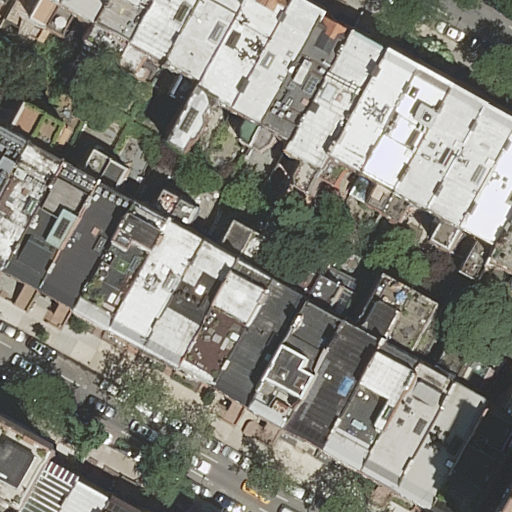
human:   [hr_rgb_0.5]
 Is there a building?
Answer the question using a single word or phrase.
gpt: yes

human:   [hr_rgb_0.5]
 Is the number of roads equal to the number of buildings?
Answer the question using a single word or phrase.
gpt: no

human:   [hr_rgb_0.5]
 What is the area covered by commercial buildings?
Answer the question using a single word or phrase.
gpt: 0m2

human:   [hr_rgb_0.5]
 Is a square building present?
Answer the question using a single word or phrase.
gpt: no

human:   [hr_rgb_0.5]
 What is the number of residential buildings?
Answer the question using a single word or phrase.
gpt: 35

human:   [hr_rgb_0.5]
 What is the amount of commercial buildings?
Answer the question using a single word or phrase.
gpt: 0

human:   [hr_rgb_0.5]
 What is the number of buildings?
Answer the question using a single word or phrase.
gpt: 35

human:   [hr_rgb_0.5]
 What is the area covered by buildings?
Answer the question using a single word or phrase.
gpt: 5768m2

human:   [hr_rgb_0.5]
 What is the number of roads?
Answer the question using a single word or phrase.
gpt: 2

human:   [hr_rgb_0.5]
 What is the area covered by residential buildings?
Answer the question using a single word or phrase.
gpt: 5768m2

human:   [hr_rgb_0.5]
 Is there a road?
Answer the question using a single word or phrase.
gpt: yes

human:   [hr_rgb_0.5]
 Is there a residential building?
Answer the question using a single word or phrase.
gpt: yes

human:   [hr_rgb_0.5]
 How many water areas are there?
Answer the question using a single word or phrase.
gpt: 0

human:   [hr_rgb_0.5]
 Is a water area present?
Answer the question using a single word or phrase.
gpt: no

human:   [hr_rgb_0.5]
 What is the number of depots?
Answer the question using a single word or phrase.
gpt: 0

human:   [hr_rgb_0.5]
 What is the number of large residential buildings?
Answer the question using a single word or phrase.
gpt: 0

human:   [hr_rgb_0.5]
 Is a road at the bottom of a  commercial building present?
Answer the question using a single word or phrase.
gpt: no

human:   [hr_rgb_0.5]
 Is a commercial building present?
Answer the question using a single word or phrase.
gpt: no

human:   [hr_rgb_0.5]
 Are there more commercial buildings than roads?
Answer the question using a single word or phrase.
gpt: no

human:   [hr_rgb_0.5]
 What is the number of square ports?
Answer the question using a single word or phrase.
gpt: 0

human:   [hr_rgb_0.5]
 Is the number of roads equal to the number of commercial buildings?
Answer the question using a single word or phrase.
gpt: no

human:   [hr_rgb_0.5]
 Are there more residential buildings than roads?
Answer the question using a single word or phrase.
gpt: yes

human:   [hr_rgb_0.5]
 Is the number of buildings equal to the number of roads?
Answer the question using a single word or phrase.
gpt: no

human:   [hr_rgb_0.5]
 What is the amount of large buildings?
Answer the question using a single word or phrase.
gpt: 0

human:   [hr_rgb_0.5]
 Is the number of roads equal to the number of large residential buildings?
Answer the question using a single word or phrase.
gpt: no

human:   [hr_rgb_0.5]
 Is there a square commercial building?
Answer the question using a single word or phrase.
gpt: no

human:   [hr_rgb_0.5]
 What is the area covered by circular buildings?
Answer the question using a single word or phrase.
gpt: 0m2

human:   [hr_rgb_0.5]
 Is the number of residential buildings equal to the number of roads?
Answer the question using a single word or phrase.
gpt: no

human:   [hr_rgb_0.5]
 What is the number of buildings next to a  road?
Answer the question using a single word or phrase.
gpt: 35

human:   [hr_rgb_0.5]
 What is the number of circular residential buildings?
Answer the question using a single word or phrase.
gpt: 0

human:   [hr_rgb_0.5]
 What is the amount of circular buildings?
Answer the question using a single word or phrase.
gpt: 0

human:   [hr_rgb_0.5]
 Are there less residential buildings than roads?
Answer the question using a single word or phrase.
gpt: no

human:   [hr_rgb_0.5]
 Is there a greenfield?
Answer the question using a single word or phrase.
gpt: no

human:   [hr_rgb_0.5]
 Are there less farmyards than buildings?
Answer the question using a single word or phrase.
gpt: yes

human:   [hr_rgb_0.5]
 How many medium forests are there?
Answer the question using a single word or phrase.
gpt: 0

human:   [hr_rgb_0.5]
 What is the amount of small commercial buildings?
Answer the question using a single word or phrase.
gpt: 0

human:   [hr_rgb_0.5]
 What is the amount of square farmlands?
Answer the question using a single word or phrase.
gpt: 0

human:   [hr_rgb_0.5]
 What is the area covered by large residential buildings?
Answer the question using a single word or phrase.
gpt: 0m2

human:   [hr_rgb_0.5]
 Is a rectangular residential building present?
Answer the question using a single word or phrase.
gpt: yes

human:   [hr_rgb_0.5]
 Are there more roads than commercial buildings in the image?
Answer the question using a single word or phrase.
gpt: yes

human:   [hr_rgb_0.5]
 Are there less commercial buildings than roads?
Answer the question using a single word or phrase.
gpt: yes

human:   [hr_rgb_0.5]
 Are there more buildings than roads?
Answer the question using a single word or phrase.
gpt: yes

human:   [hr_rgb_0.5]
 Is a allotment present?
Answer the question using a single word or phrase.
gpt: no

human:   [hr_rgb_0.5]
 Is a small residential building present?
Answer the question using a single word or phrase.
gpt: yes

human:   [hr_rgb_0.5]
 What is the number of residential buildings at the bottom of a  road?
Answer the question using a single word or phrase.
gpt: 27

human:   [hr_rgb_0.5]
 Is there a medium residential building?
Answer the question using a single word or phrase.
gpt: yes

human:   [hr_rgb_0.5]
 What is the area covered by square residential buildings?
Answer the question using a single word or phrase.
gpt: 0m2

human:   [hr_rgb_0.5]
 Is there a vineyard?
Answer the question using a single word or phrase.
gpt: no

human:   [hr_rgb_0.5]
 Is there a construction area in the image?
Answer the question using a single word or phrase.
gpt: no

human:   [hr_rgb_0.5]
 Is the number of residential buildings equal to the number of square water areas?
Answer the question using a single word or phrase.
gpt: no

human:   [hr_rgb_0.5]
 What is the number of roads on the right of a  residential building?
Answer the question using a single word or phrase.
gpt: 2

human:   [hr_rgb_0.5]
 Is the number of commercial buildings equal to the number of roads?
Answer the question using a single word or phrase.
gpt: no

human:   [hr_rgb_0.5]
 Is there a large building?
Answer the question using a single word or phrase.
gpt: no

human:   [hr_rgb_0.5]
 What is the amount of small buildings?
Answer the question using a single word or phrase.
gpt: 9

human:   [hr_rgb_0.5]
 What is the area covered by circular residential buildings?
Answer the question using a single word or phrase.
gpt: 0m2

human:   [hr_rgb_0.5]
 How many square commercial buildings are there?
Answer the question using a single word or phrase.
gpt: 0

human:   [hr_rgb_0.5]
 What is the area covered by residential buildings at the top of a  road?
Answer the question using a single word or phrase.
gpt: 4274m2

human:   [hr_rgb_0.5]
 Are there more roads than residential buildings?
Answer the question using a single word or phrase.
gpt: no

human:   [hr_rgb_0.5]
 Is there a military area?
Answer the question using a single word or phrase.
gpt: no

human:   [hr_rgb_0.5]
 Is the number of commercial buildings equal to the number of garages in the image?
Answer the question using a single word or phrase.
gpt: yes

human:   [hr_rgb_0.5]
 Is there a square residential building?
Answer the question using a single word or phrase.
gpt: no

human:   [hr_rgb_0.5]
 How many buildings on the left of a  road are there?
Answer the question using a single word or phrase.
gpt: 28

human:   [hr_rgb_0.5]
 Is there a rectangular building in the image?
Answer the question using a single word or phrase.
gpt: yes

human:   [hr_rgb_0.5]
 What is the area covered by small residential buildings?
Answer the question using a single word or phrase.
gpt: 284m2